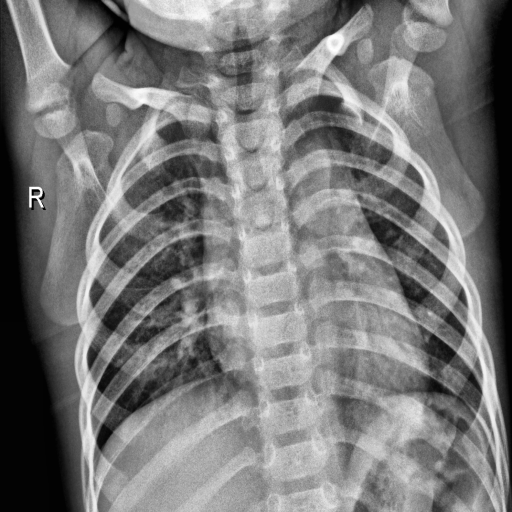
Finding: NORMAL